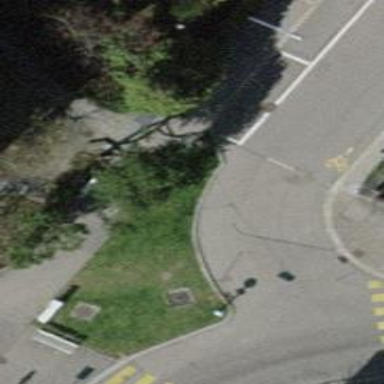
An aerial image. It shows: Street cabinet.